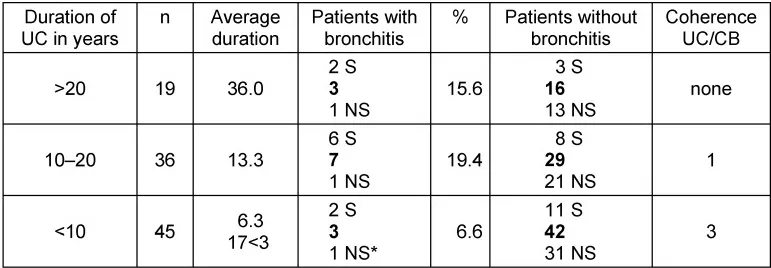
Analysis of 100 patients with ulcerative colitis (UC).
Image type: chart (chart)